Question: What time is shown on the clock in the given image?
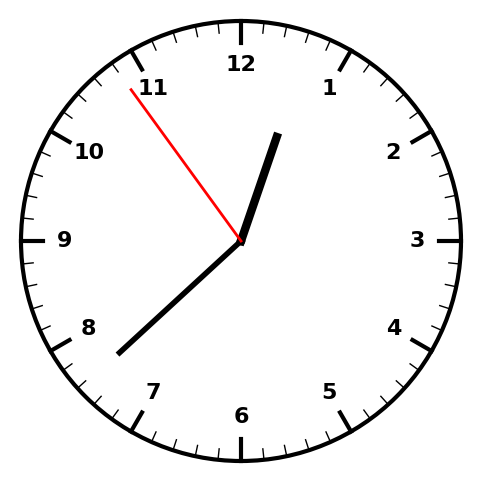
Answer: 12:37:54